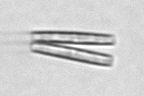
Label: Thalassionema